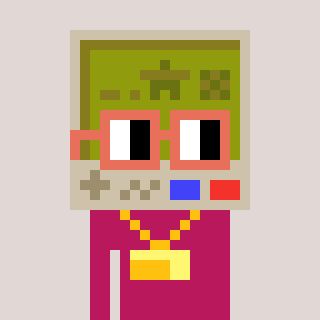
a pixel art character with square orange glasses, a gameboy-shaped head and a darkpink-colored body on a warm background